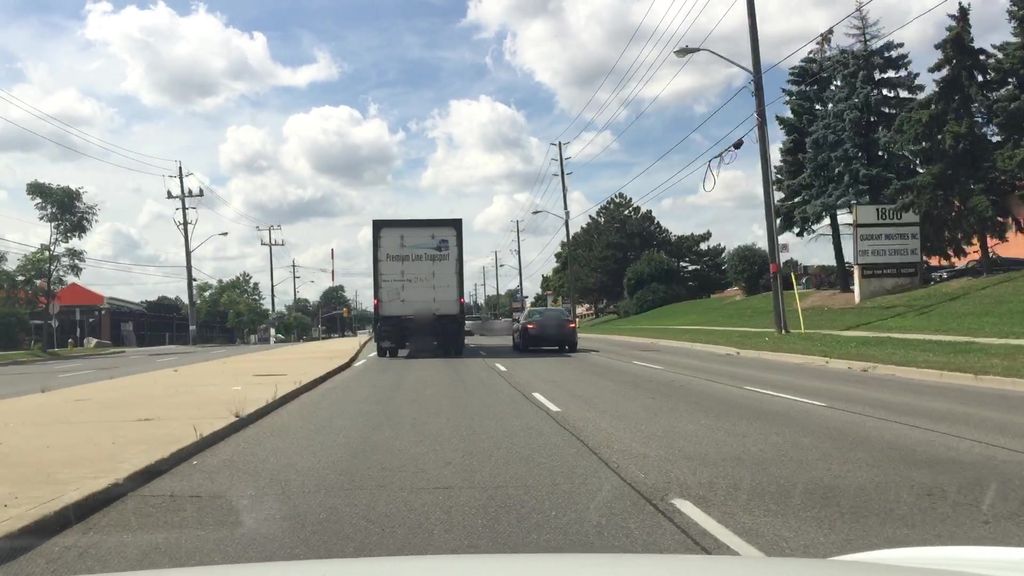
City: toronto